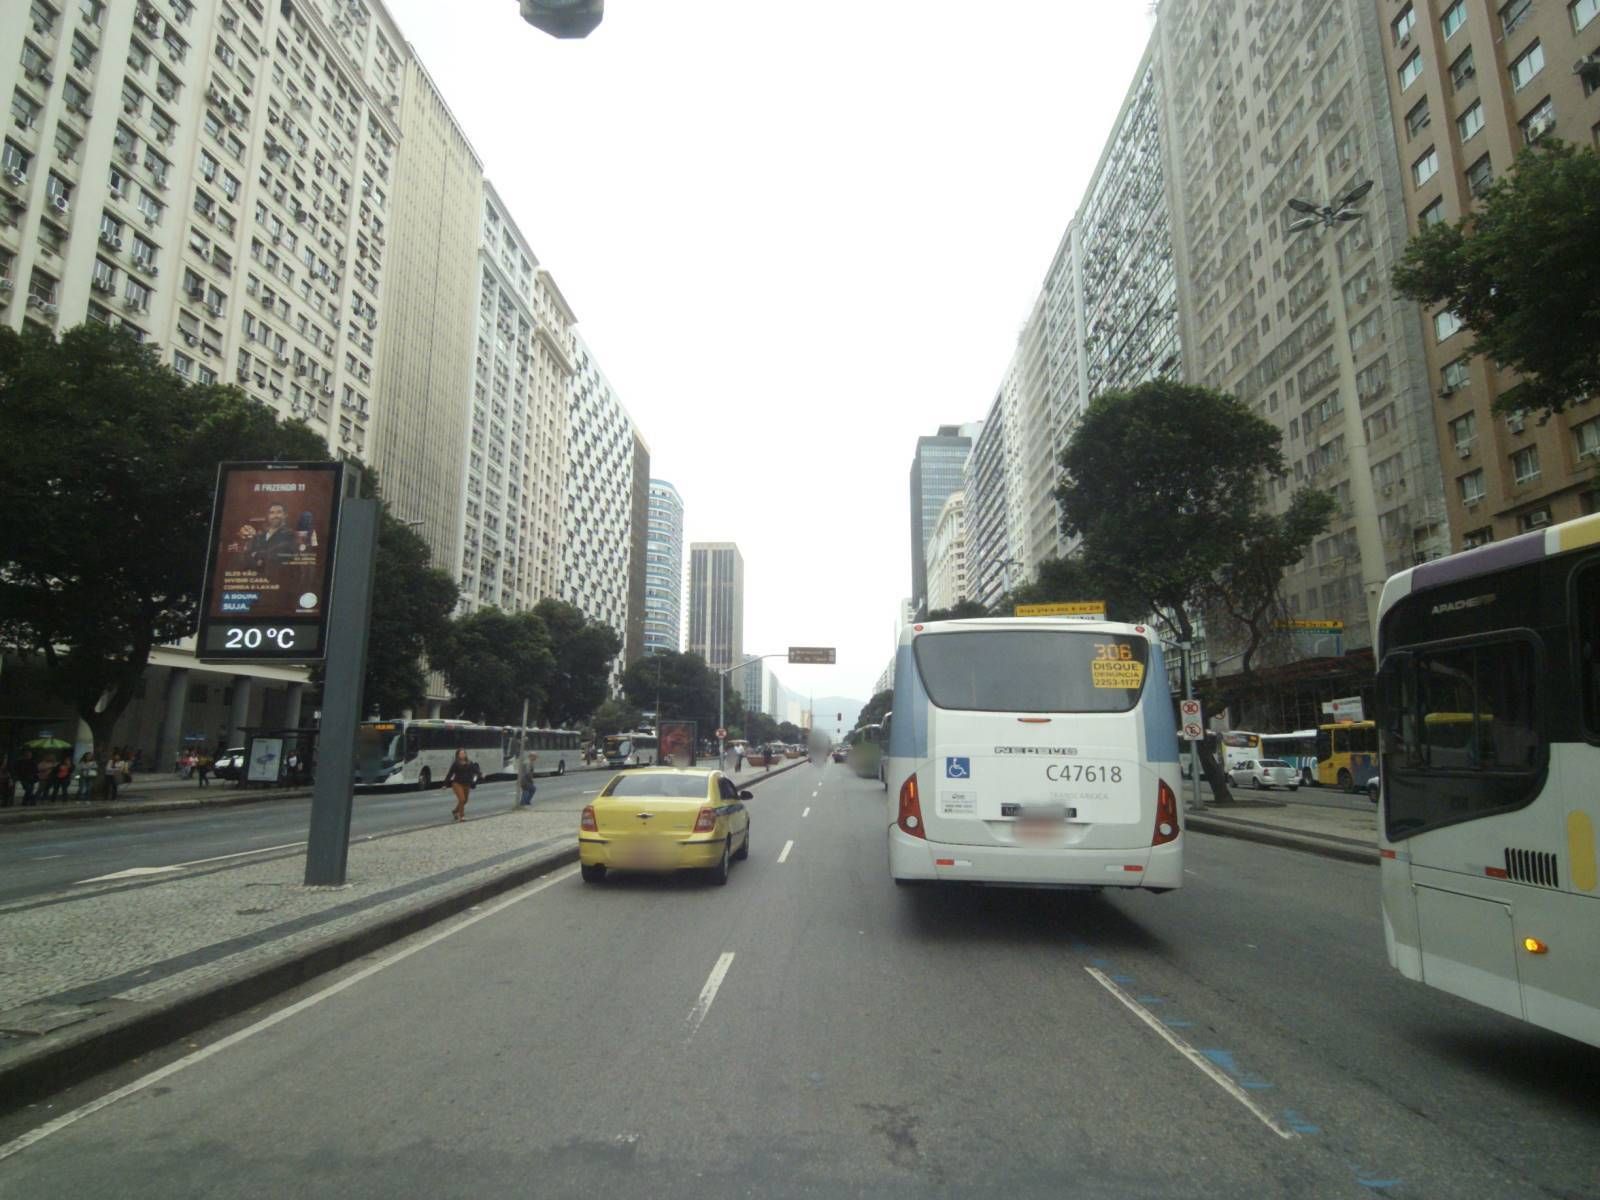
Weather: cloudy
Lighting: day
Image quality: good
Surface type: driving surface
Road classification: footway
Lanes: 4
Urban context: urban centre
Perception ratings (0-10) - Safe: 4.13, Lively: 4.67, Beautiful: 6.55, Boring: 2.37, Depressing: 7.6, Wealthy: 6.03